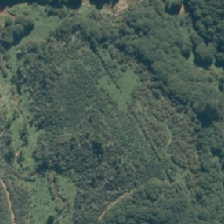
Land cover: high_producing_grassland